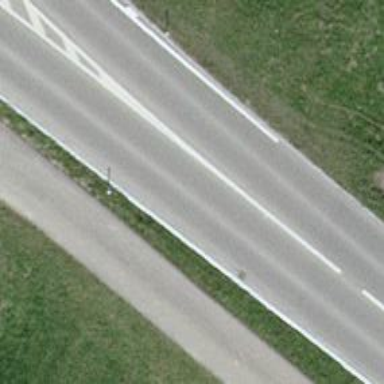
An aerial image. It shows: Asphalt road classified as primary highway.